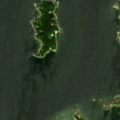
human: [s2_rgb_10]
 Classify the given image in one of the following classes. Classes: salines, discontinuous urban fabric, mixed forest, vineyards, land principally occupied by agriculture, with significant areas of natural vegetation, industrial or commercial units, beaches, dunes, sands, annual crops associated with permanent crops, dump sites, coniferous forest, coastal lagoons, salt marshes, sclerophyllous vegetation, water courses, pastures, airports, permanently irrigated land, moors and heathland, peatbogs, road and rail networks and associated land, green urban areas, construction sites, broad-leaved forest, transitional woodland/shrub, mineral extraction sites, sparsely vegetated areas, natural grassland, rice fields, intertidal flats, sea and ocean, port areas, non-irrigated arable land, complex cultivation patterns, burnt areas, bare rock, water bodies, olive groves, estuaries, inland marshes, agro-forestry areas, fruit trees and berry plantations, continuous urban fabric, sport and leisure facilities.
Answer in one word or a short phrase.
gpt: coniferous forest, sea and ocean